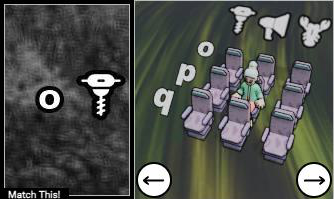
Task: seats
Answer: no